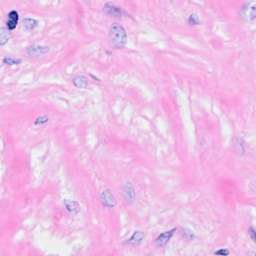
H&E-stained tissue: Breast